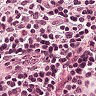
Metastatic tissue present: no